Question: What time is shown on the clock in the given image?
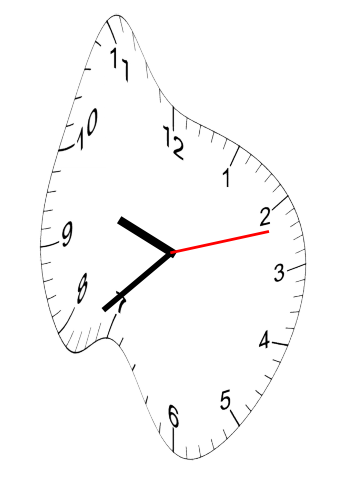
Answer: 09:38:12